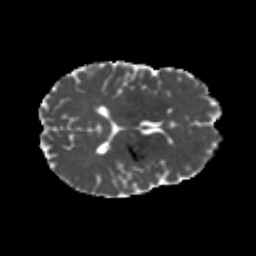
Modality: MD
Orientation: axial
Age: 20
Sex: female
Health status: healthy
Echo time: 0.074 s